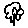
Label: flower